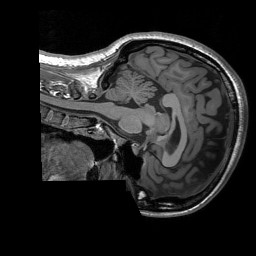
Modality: T1w
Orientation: sagittal
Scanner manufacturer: siemens
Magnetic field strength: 3 T
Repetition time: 1.76 s
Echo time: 0.0022 s